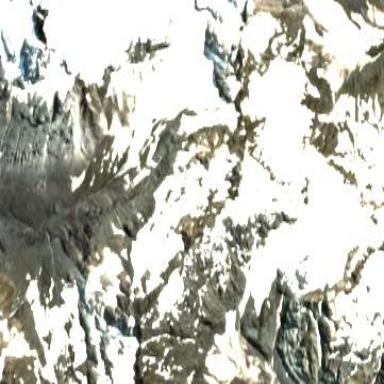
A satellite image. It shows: Majestic glacier in the distance.